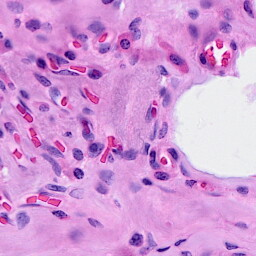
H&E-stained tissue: Breast